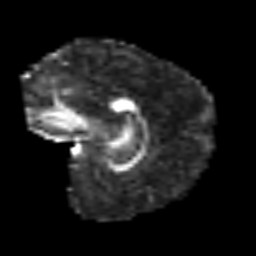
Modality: FA
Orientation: sagittal
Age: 56
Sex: male
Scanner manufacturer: siemens
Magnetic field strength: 3 T
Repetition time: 3.2 s
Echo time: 0.081 s